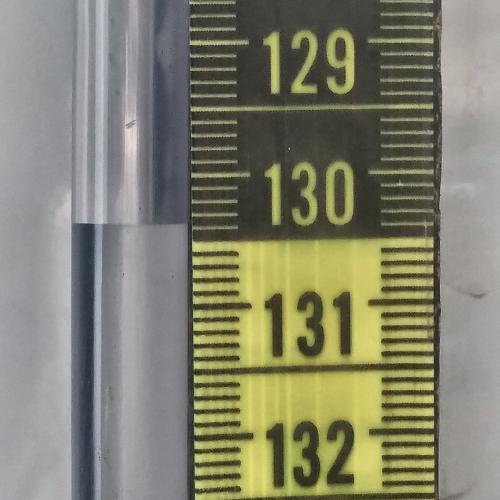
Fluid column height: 130.4 cm